Aerial crown-view tile of a tropical tree (Barro Colorado Island, Panama), acquired 20250124:
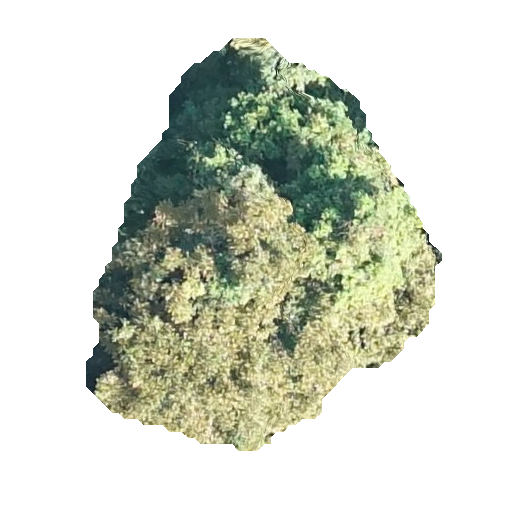
Species: Dipteryx oleifera
GBIF accepted scientific name: Dipteryx oleifera
Crown area: 144.373 m²